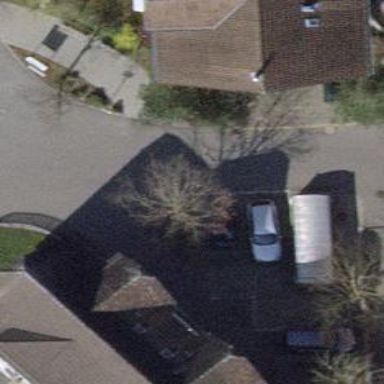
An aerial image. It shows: Living street.